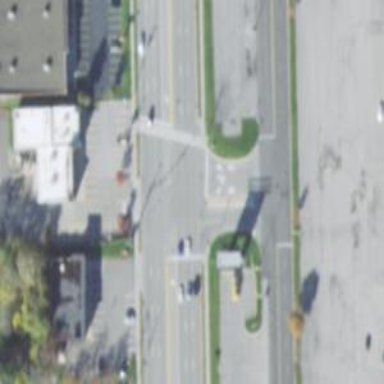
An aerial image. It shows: Unmarked crossing on footway.